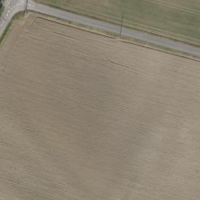
EUNIS habitat code: 52
Species observed at this site:
Juglans regia